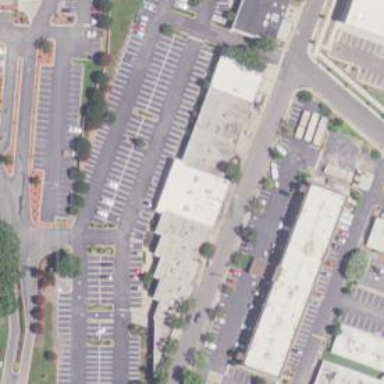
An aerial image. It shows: Retail building.